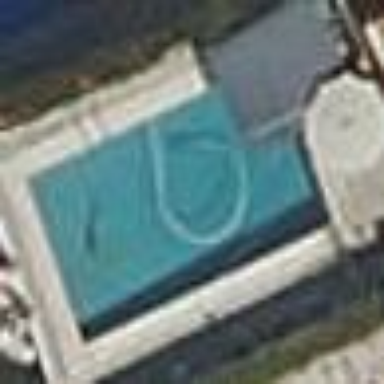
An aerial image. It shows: Swimming pool located in leisure land.